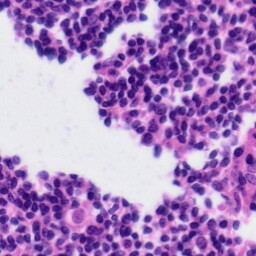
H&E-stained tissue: Tonsil